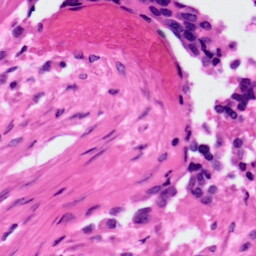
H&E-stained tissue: Ovarian